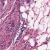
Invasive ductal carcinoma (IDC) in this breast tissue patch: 1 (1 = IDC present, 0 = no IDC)